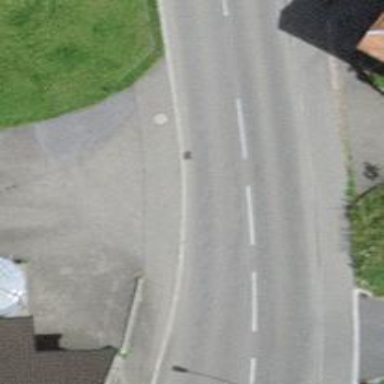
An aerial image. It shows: Tertiary road.